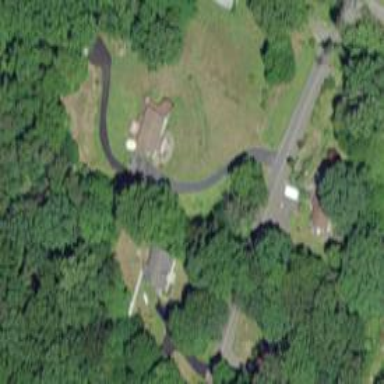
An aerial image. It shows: Driveway leading to service road.